Question: I want to align the 'search bar' on the extreme right of the page. To do this,I wrote the following :
'''
<form method="get" action="#">
<input type="search" name="q" style="text-align:right" />
</form>
'''
But it doesn't align the search bar on the right. Why is that ?

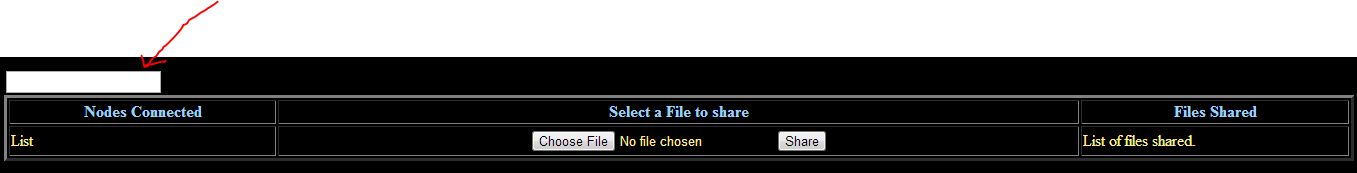
Answer: '''
<form method="get" action="#" style="float:right">
'''
Although, you should not use inline styling. Try to use external styling as much as possible.
What 'float' does is move the affected element to one side of the screen. All the following elements will align themselves horizontally with the floated element.
Let's say we have 2 elements like this.
'''
|| Element1 ||
|| Element2 ||
'''
If I apply 'float:left' on 'Element1', then the output will look like this.
'''
|| Element1 | Element2 ||
'''
If I apply 'float:right' instead, then the output will be reversed.
'''
|| Element2 | Element1 ||
'''
In a nutshell, 'float' does exactly what it says. It floats an element to the edge of the screen, and makes it the edge for the following elements.
PS : I wrote the edge of the screen for simplicity's sake. You can apply 'float' in a hierarchical fashion as well. In that case, the edge of the parent element becomes the edge to align with.